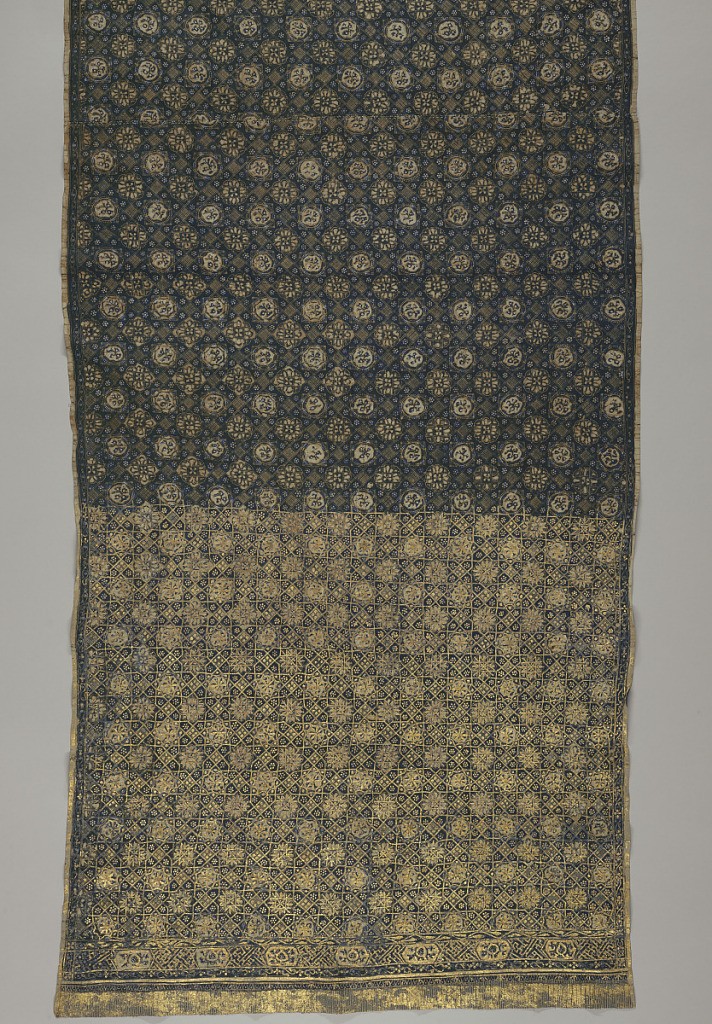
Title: Sarong
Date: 19th century
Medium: cotton Technique: batik printed on plain cloth
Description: Blue ground with geometrical designs in tan. Both ends have geometrical designs superimposed in gold leaf.